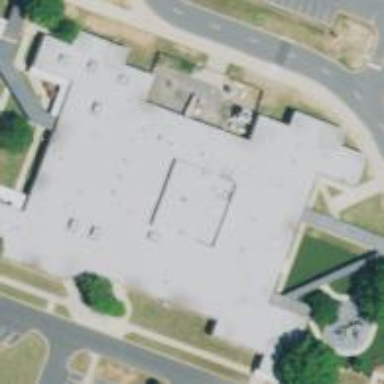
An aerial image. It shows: School.